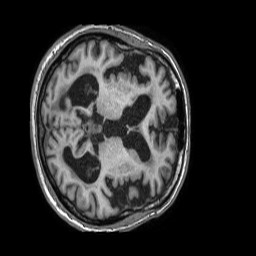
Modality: T1w
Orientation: axial
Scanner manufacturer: philips
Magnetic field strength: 1.5 T
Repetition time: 0.007123 s
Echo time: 0.003228 s